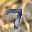
Label: 7